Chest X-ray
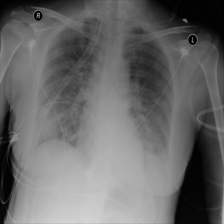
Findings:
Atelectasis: negative
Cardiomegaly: negative
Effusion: negative
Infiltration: positive
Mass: negative
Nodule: negative
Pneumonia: negative
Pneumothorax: negative
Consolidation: negative
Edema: negative
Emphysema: negative
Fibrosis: negative
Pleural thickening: negative
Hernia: negative